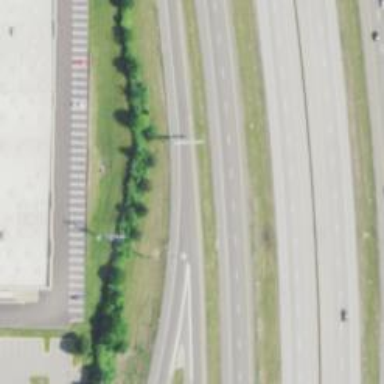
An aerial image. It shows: Motorway junction.